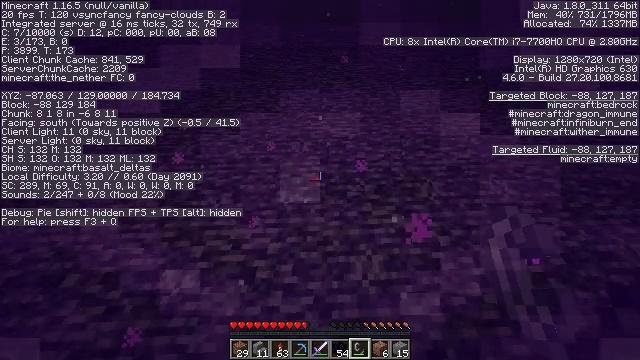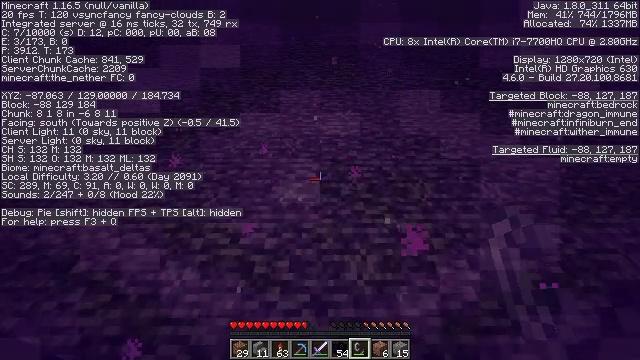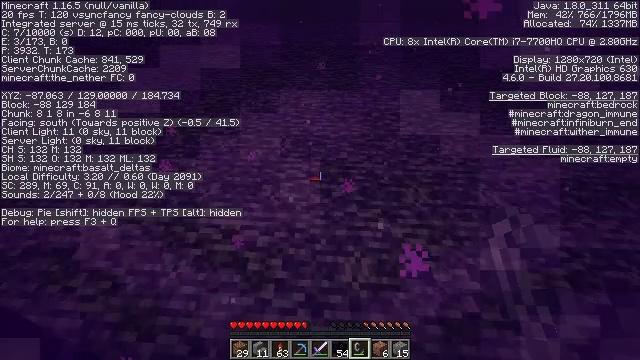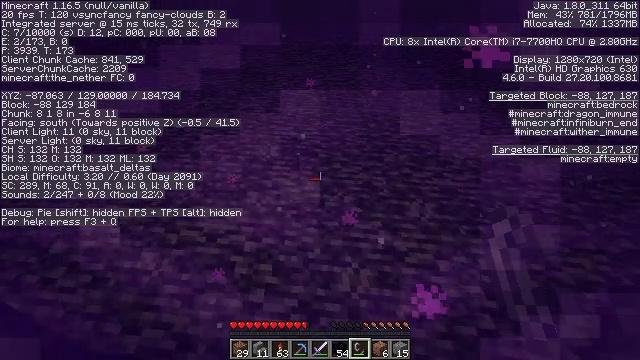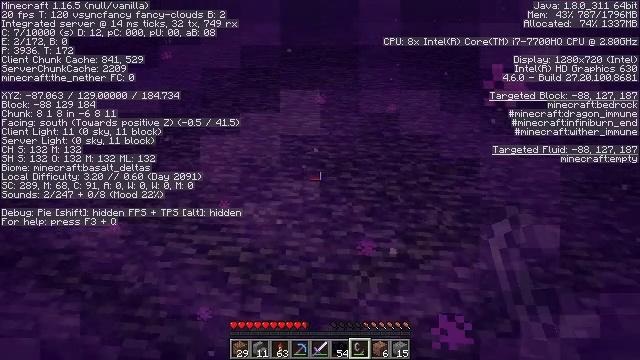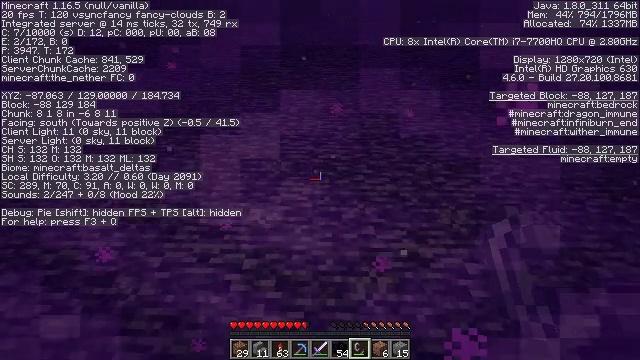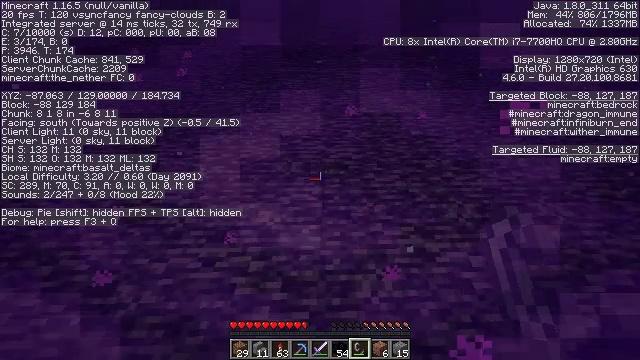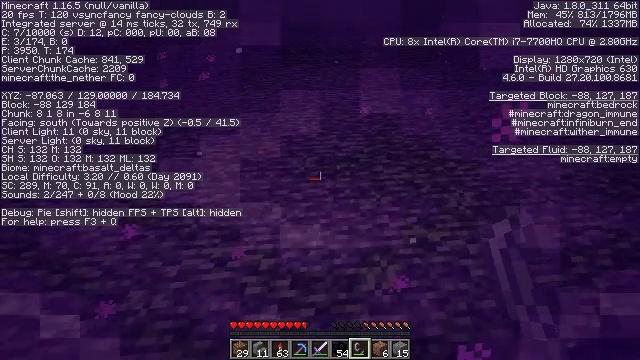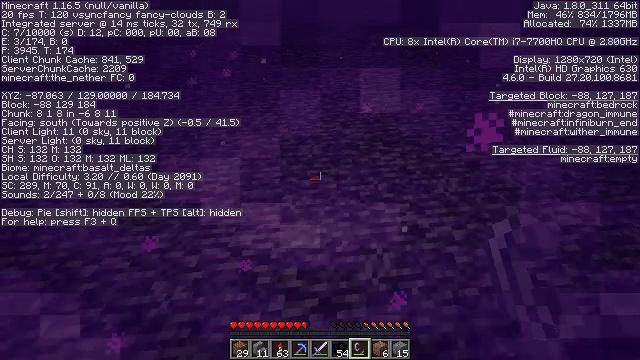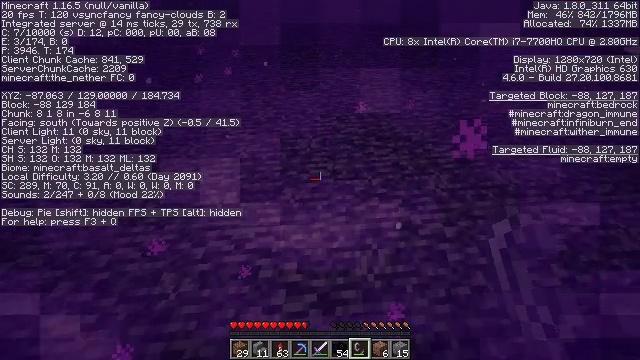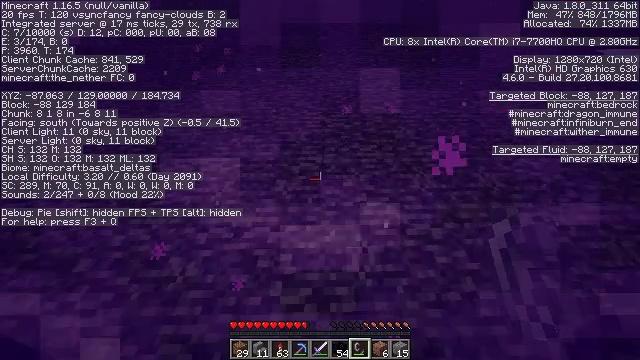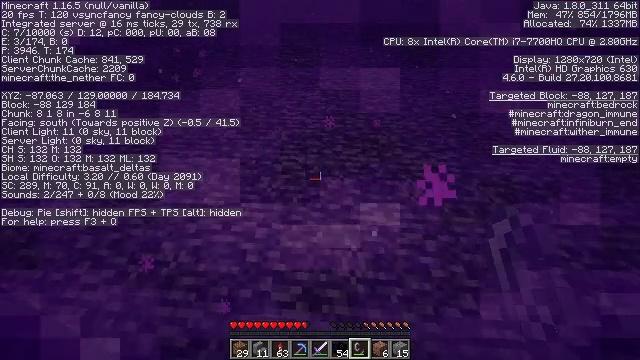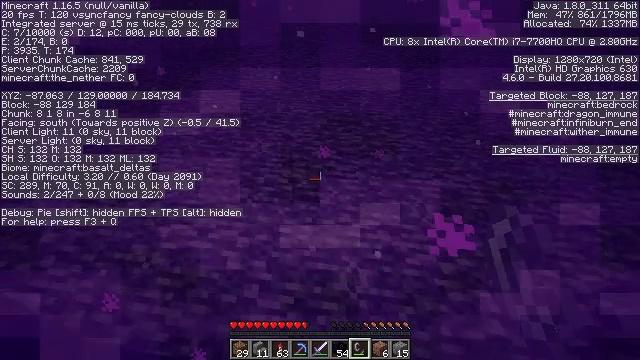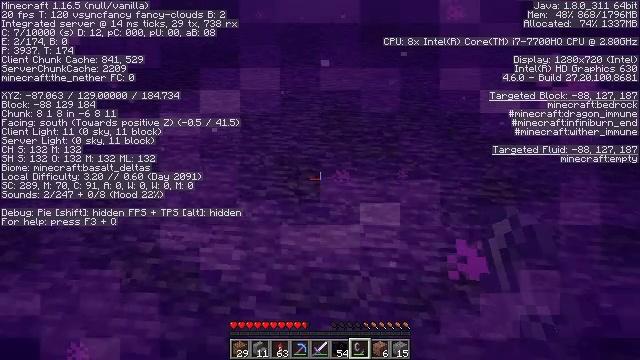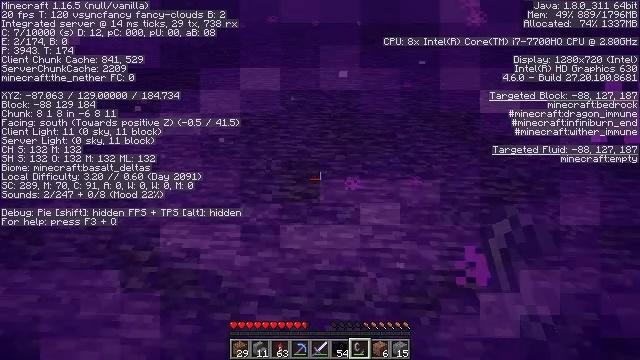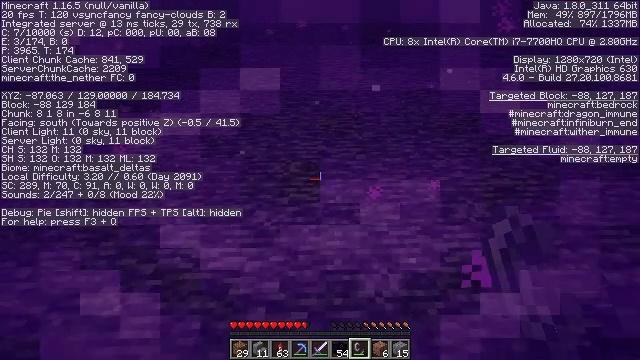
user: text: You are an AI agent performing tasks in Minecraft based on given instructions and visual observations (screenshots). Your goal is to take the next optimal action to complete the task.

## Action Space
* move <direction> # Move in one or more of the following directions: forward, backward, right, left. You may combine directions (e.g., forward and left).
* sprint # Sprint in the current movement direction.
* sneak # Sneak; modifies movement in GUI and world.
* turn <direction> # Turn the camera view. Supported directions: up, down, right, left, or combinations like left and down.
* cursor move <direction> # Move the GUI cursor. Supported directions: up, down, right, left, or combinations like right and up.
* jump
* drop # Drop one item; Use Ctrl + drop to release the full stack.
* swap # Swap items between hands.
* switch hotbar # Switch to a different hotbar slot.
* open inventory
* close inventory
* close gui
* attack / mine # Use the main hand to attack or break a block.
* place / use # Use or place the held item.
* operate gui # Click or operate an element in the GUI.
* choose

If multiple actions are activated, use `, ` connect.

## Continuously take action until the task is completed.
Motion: motion action
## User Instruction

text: Fight hostile mobs.
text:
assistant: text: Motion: no_op
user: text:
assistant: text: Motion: no_op
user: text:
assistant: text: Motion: no_op
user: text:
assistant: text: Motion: no_op
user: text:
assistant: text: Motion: no_op
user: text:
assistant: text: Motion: no_op
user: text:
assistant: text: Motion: no_op
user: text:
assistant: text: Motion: no_op
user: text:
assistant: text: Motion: no_op
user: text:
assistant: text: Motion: no_op
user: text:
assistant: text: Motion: no_op
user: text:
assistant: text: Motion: no_op
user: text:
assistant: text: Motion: no_op
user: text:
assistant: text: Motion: no_op
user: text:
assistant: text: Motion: no_op
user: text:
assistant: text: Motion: no_op
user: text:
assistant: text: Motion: no_op
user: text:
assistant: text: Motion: no_op
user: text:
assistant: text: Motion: no_op
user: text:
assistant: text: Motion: no_op
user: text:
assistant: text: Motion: no_op
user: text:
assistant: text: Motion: no_op
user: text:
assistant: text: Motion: no_op
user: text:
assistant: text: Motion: no_op
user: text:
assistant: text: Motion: no_op
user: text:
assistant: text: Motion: no_op
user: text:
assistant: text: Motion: no_op
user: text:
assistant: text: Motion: no_op
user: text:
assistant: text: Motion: no_op
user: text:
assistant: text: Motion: no_op